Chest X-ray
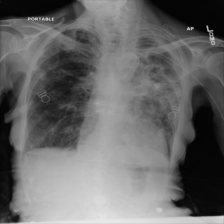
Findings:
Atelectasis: negative
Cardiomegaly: negative
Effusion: negative
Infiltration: negative
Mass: negative
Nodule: negative
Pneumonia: negative
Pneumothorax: negative
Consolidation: negative
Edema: negative
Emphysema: negative
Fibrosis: negative
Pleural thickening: negative
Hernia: negative